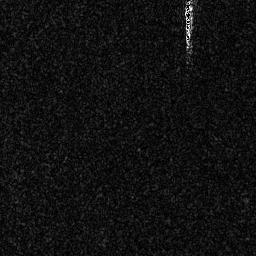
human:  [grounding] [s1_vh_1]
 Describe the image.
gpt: In the satellite image, there is  <ref>1 small ship </ref> <box>[[71, 0, 75, 17, 0]]</box> located at top right.